Field crop: maize
Growth stage: 2
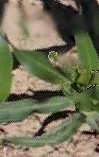
Species: maize